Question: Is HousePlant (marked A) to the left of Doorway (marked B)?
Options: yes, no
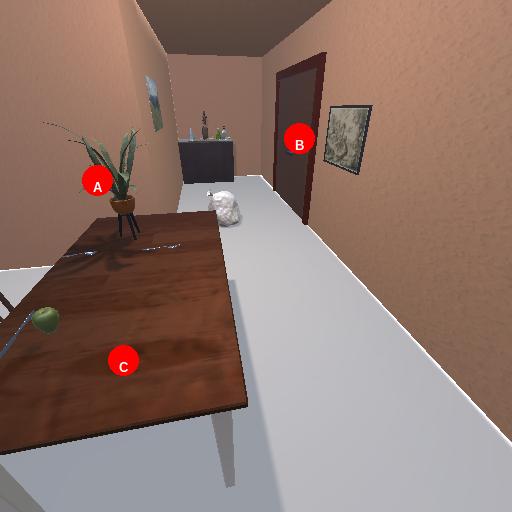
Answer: yes